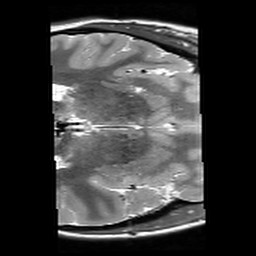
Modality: T2starw
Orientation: axial
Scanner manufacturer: siemens
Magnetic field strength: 3 T
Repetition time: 9.86 s
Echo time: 0.05 s